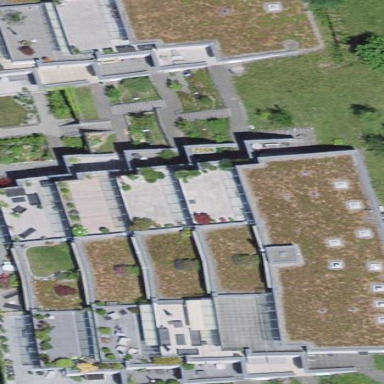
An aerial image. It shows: Residential building with flat red roof.